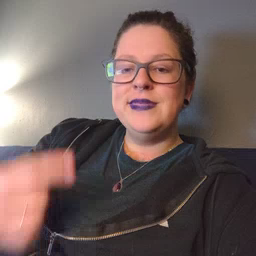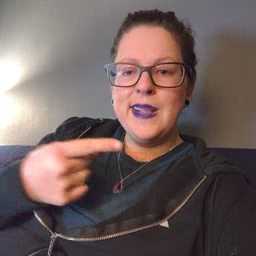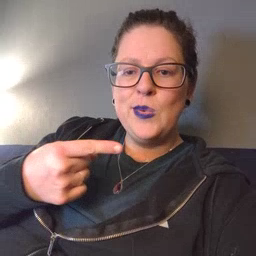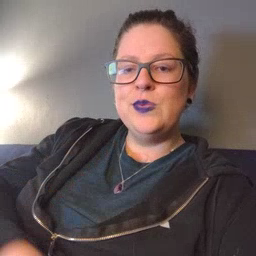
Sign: owie